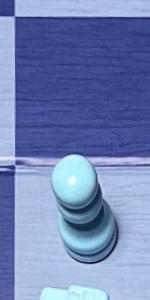
Label: Pawn_White